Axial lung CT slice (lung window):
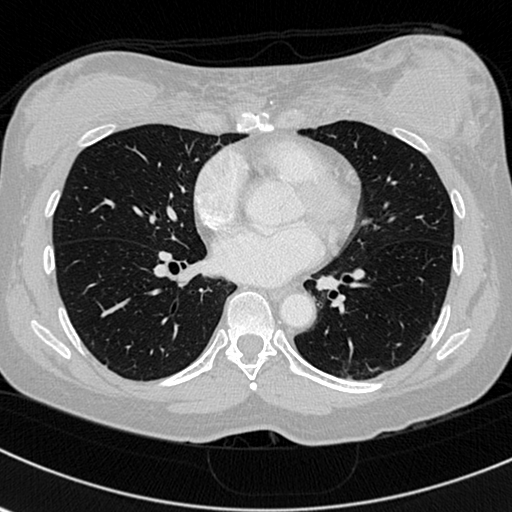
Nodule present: no